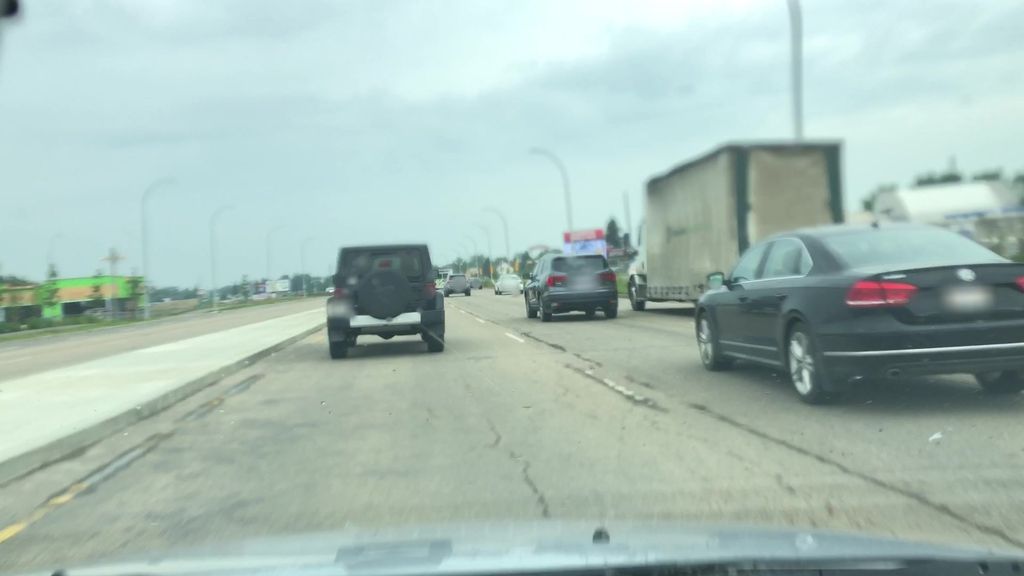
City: edmonton